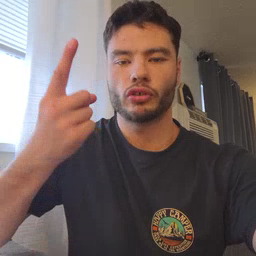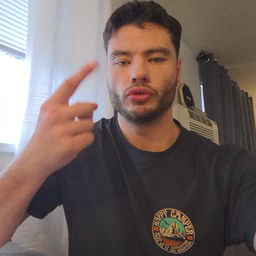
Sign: first